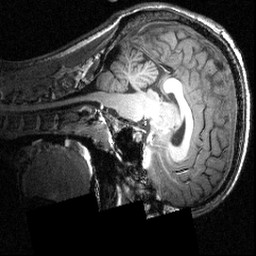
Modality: T1w
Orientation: sagittal
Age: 20
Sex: male
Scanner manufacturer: siemens
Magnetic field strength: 3.951 T
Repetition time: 1.5 s
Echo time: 0.00335 s